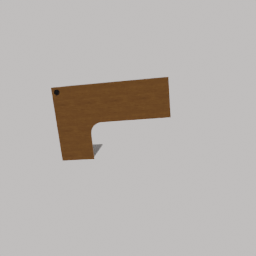
Label: furniture